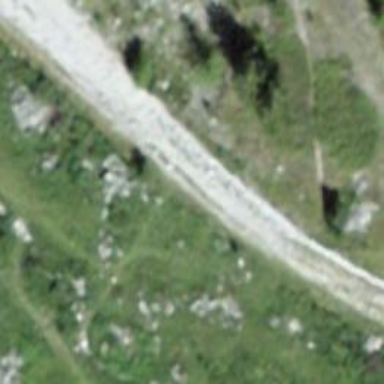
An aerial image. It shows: Track road.